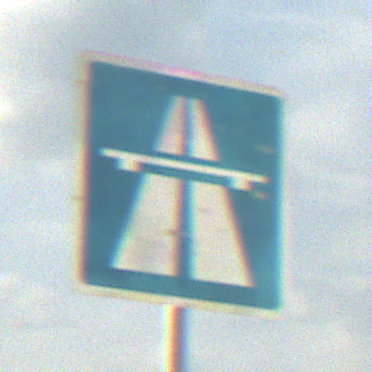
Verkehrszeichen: Autobahn
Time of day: MorningAfternoon
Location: Outdoor (Beach)
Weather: PartlyCloudy
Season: NotSpecified
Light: Natural